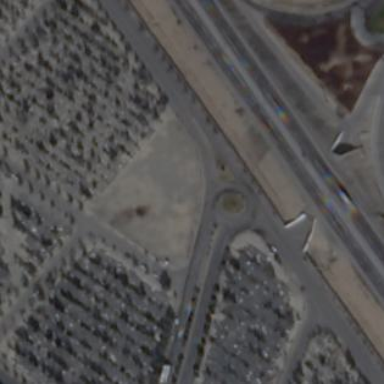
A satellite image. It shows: Cemetery.